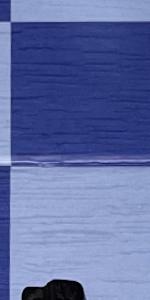
Label: Empty